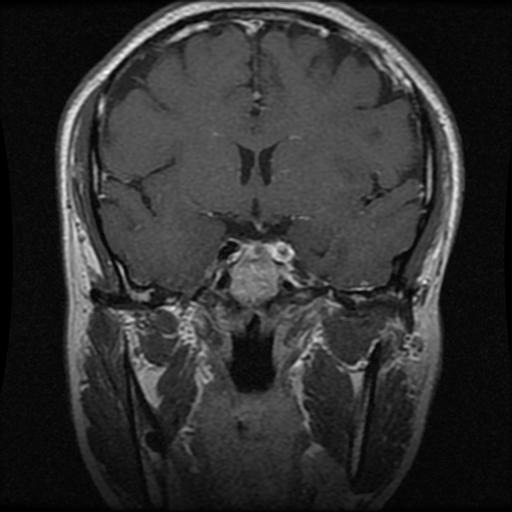
Label: pituitary